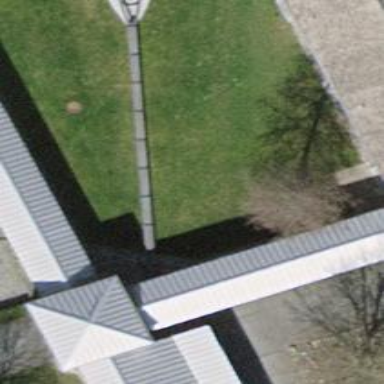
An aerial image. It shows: View of roof of building.